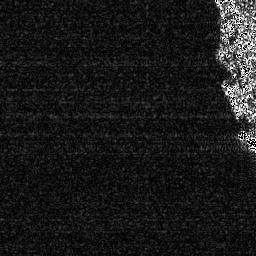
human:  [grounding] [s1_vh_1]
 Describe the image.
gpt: In the satellite image, there is  <ref>1 small ship </ref> <box>[[91, 50, 99, 58, 0]]</box> located at right.